Question: I wrote some very basic tests in <URL>.
'''
import org.scalatest._
import org.specs2.mutable._
class MySpec extends Specification {
"Arithmetic" should {
"add" in {
"two numbers " in {
1 + 1 mustEqual (2)
}
"three numbers" in {
1 + 1 + 1 mustEqual (3)
}
"compare numbers" in {
2 must be lessThanOrEqualTo(1)
}
}
}
}
'''
And when I run them it seems they are running as expected as you can see below

You can see that 2 tests are successful and 1 test has failed. good.
But I don't understand why is Specs2 saying "No tests were executed" in yellow.
What's going on?
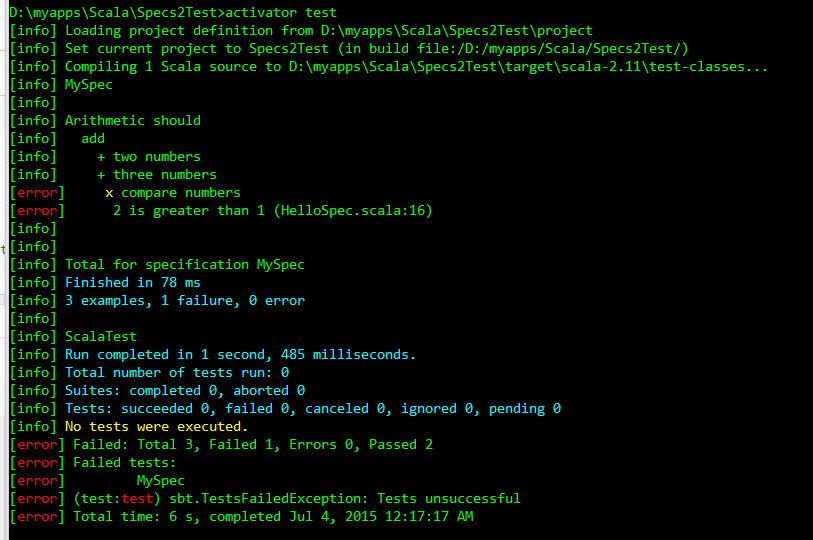
Answer: Two tests were ran, one 'MySpec' and the other 'ScalaTest'. The 'ScalaTest' was the one that had 'No tests were executed'.
The output there has three sections: 1. results for 'MySpec', 2. results for 'ScalaTest', and 3. results for all (summary).